Question: After I set a modal from one view to another. I click that line between them, but I can't change the Identity in Identity Inspector.
It shows Not Applicable!
I googled, finding no solution. Is there who can help me? Thanks a lot

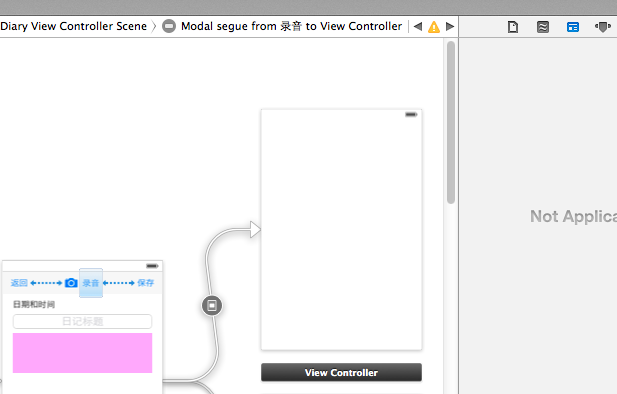
Answer: I'm not sure what you mean by "change the Identity", but if you mean the identifier, you don't do that in the Identity Inspector, you do it in the Attributes Inspector.